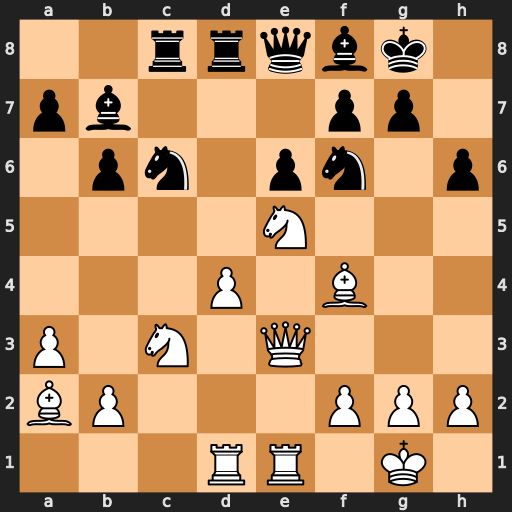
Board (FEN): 2rrqbk1/pb3pp1/1pn1pn1p/4N3/3P1B2/P1N1Q3/BP3PPP/3RR1K1
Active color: w
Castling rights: -
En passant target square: -
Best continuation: Nxf7 Qxf7 Bxe6